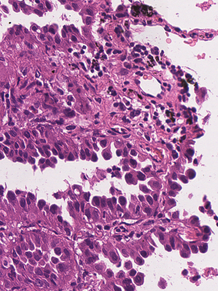
Tumor epithelial tissue: yes
Tumor-associated stroma tissue: yes
Normal tissue: no